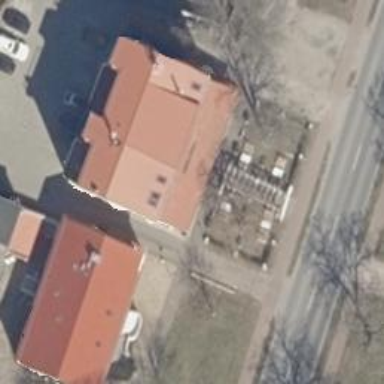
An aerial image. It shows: Restaurant with guest house nearby.